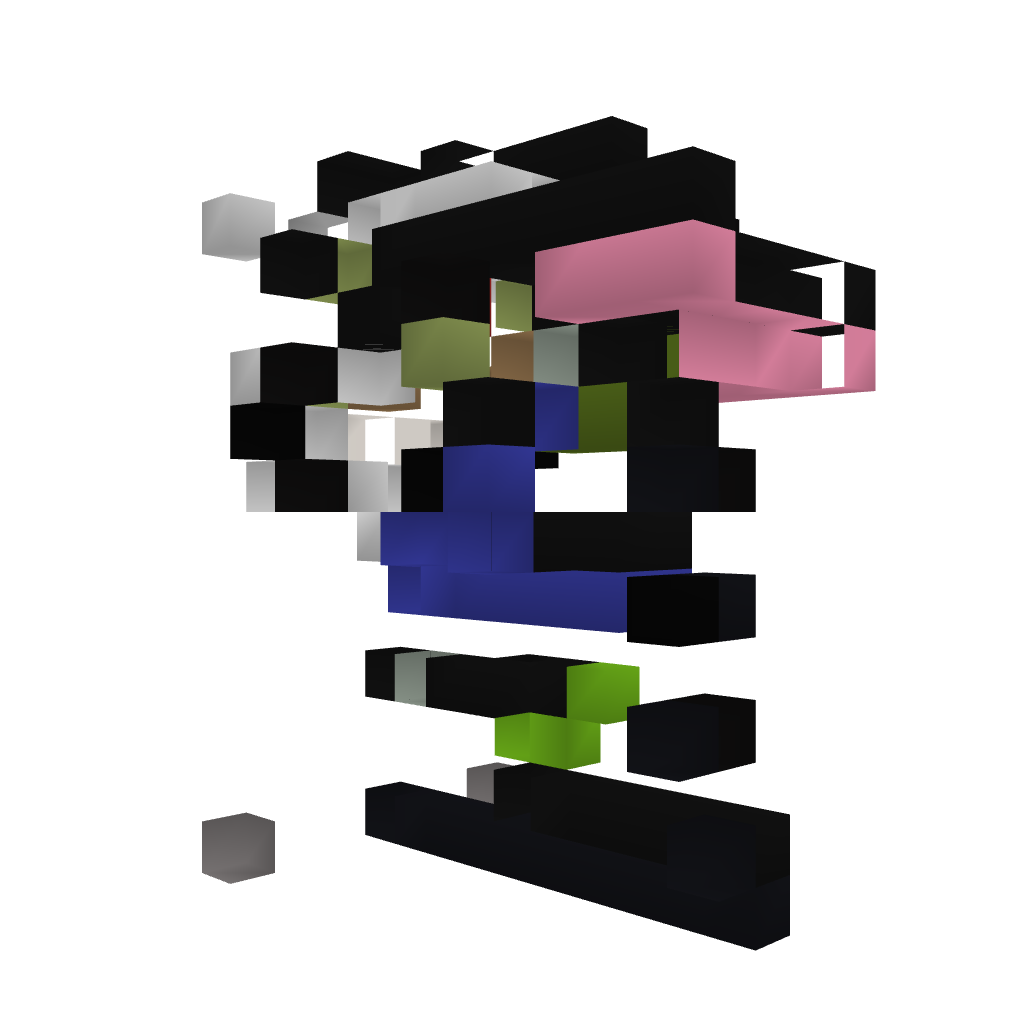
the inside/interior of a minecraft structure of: PVP/Adventure Lobby Basic Cabine